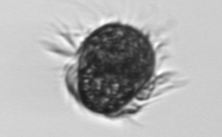
Label: Mesodinium